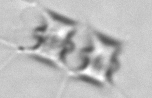
Label: Chaetoceros_didymus